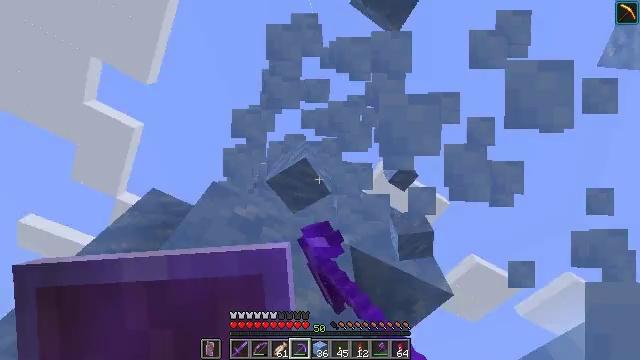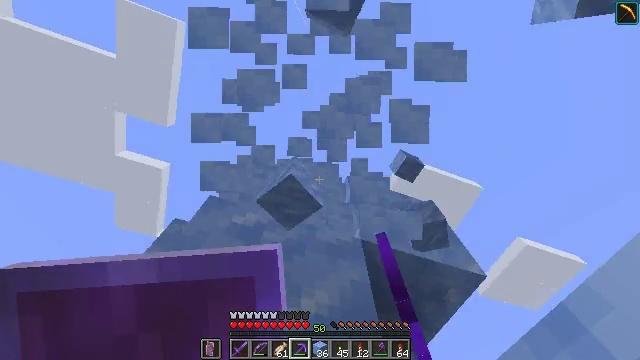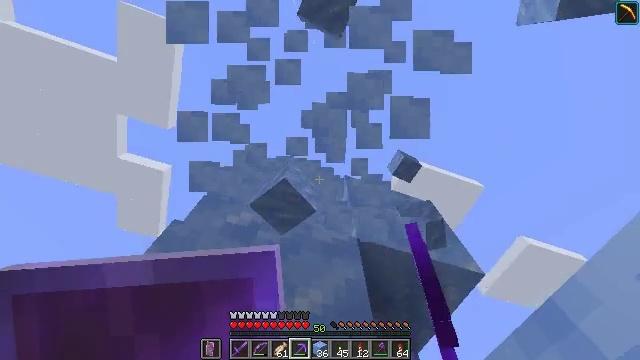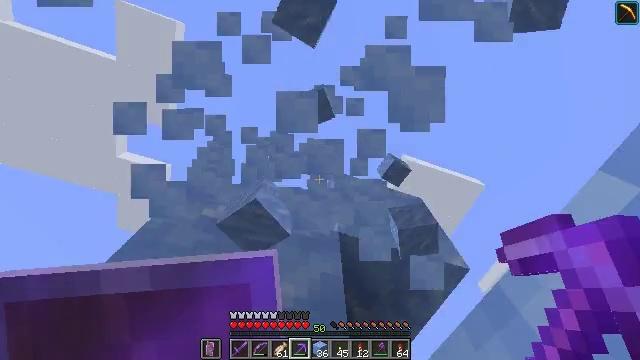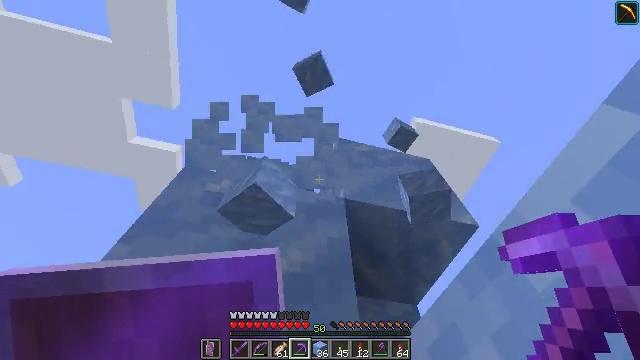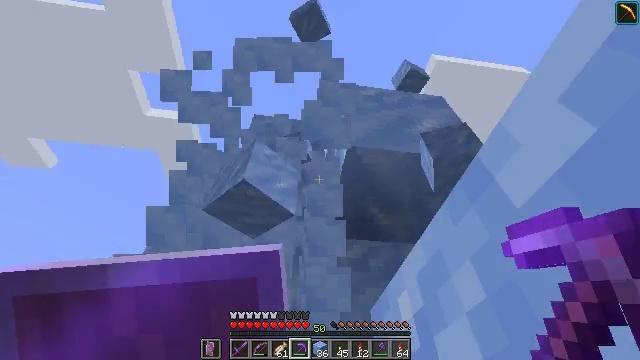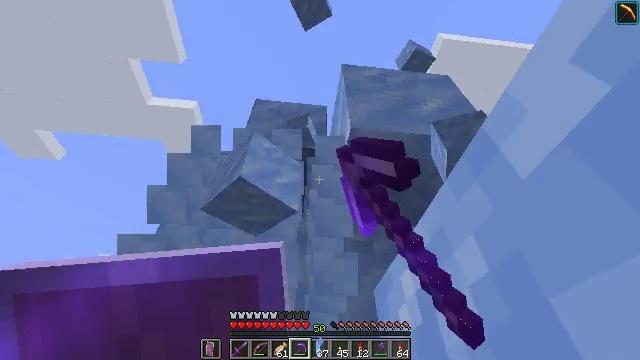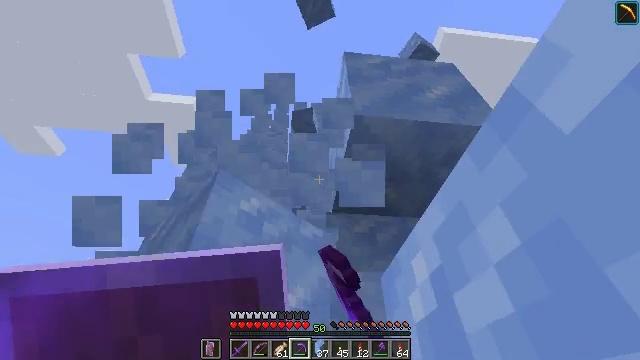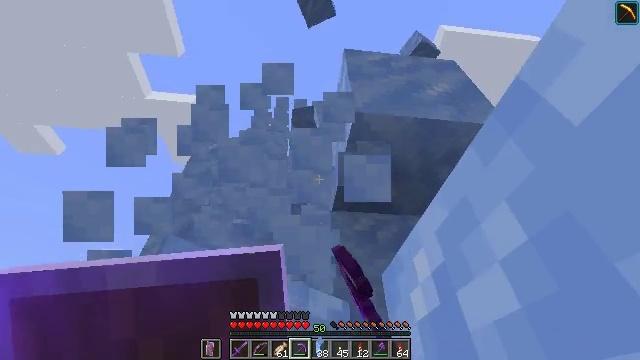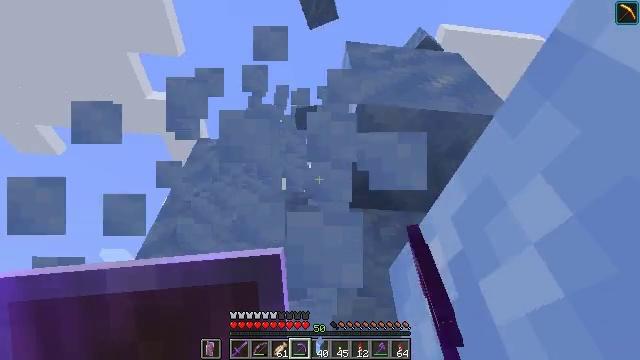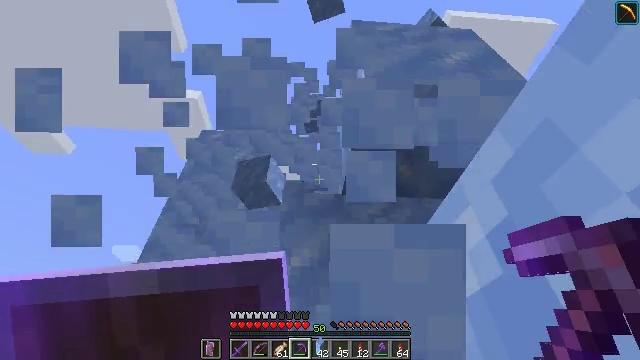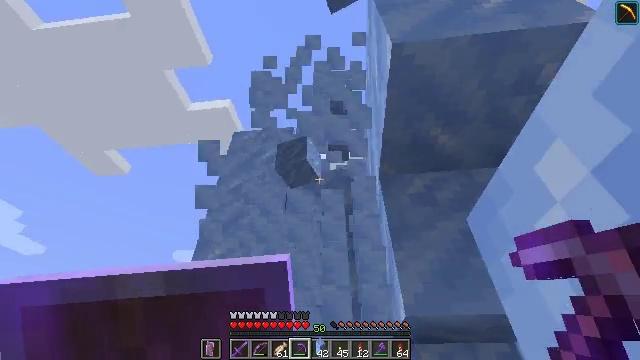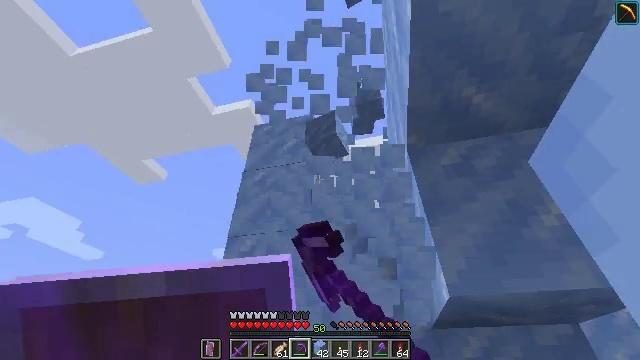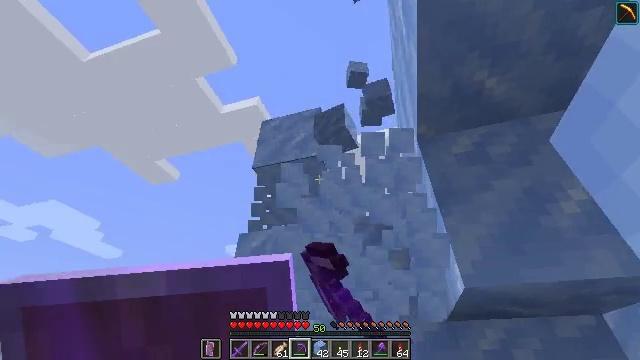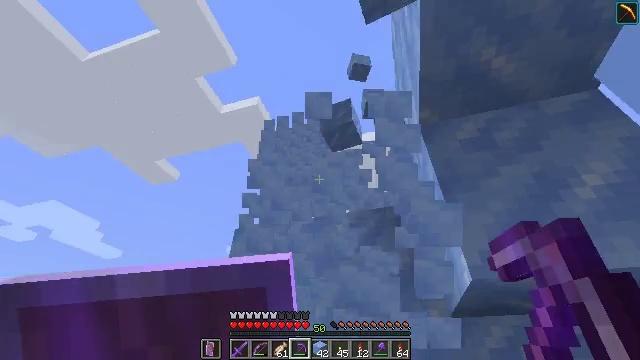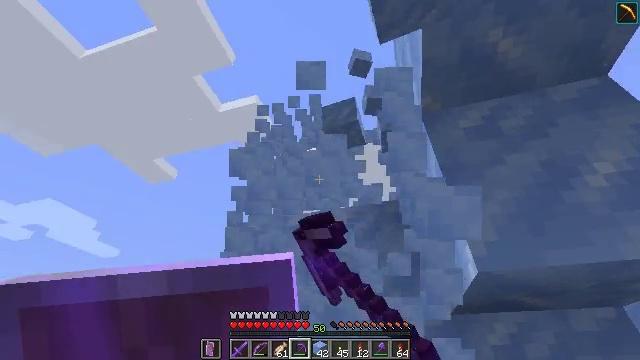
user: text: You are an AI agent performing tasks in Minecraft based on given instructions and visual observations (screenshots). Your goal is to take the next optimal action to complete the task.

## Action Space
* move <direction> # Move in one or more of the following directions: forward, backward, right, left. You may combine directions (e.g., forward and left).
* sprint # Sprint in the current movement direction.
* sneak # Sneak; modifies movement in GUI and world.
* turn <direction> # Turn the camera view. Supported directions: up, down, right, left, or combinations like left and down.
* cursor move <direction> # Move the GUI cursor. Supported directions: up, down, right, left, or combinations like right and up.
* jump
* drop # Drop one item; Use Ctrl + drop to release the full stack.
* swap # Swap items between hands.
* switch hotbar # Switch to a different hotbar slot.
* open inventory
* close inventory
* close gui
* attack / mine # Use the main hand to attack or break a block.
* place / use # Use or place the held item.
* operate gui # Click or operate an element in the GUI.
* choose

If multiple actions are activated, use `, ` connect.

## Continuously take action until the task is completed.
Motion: motion action
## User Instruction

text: Gather packed ice blocks.
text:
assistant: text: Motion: turn left and up, attack / mine
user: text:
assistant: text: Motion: attack / mine
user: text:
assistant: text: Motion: attack / mine
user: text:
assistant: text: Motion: turn left and down, attack / mine
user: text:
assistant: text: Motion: turn left and down, attack / mine
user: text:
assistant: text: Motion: move forward, turn left and down, attack / mine
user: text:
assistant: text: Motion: move forward, attack / mine
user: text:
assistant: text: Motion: move forward, attack / mine
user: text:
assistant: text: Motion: move forward, attack / mine
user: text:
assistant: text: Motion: move forward, turn left and down, attack / mine
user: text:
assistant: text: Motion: turn left and down, attack / mine
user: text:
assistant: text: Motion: turn left and down, attack / mine
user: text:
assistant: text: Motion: turn left and down, attack / mine
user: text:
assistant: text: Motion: move forward, attack / mine
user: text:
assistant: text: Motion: move forward, attack / mine
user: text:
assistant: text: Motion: move forward, turn right and down, attack / mine
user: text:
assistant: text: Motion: move forward, turn right, attack / mine
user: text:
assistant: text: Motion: turn right, attack / mine
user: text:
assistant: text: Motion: turn right, attack / mine
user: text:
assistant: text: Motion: turn right, attack / mine
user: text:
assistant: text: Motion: turn right, attack / mine
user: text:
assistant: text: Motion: turn right and down, attack / mine
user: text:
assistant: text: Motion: turn right and down, attack / mine
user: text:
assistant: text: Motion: turn right and down, attack / mine
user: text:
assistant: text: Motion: turn right and down, attack / mine
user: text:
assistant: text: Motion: turn right and down, attack / mine
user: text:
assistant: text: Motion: turn right, attack / mine
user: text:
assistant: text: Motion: turn right, attack / mine
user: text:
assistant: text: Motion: turn right and down, attack / mine
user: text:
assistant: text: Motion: turn right and down, attack / mine